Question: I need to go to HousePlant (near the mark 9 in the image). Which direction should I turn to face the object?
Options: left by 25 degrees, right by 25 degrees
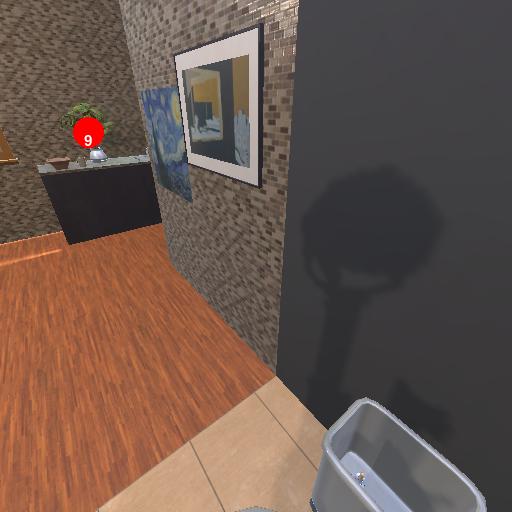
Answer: left by 25 degrees